Question: So I am trying to do this problem:

However, I'm not entirely sure where to start or what exactly I am looking for.
In addition, I was told I should expect to give the program inputs such as: zero (0), very small (0.00001), and not so small (0.1).
I was given this: <URL> as a reference, but that formula doesn't look exactly like the one in the problem.
And finally, I was told that the input to the program is a small number Epsilon. You may assume 0.00001f, for example.
You keep adding the infinite series until the current term's value is below the Epsilon.
But all in all, I have no clue what that means. I somewhat understand the equation on the wiki. However, I'm not sure where to start with the problem given. Looking at it, does anyone know what kind of formula I should be looking to use in C and what "E" is and where it comes into play here (i.e. within the formula, I understand it's suppose to be the user input).
'''
#include <stdio.h>
#include <math.h>
//Program that takes in multiple dates and determines the earliest one
int main(void)
{
float e = 0;
float s = 0;
float ct = 1;
float ot= 1;
int n = 0;
float i = 0;
float den = 0;
int count = 0;
printf("Enter a value for E: ");
scanf("%f", &e);
printf("The value of e is: %f", e);
for(n = 0; ct > e; n++)
{
count++;
printf("The value of the current term is: %f", ct);
printf("In here %d
", count);
den = 0;
for(i = n; i > 0; i--)
{
den *= i;
}
//If the old term is one (meaning the very first term), then just set that to the current term
if (ot= 1)
{
ct = ot - (1.0/den);
}
//If n is even, add the term as per the rules of the formula
else if (n%2 == 0)
{
ct = ot + (1.0/den);
ot = ct;
}
//Else if n is odd, subtract the term as per the rules of the formula
else
{
ct = ot - (1.0/den);
ot = ct;
}
//If the current term becomes less than epsilon (the user input), printout the value and break from the loop
if (ct < epsilon)
{
printf("%f is less than %f",ct ,e);
break;
}
}
return 0;
}
'''
'''
Enter a value for E: .00001
The value of e is: 0.000010
The value of the current term is: 1.000000
In here 1
-1.#INF00 is less than 0.000010
'''
So based on everyone's comments, and using the 4th "Derangements" equation from wikipedia like I was told, this is the code I've come up with. The logic in my head seems to be in line with what everyone has been saying. But the output is not at all what I am trying to achieve. Does anyone have any idea from looking at this code what I might be doing wrong?
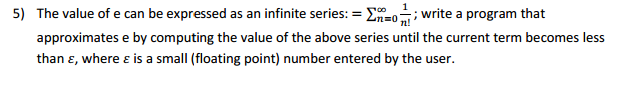
Answer: 'S' represents a sum, so your equation means to compute the sum of the terms starting at n=0 and going towards infinity:

The notation 'n!' means "factorial" which is a product of the numbers one through n:

Each iteration computed more accurately represents the actual value. 'e' is an error term meaning that the iteration is changing by less than the e amount.
To start computing an interation you need some starting conditions:
'''
unsigned int n = 0; // Iteration. Start with n=0;
double fact = 1; // 0! = 1. Keep running product of iteration numbers for factorial.
double sum = 0; // Starting summation. Keep a running sum of terms.
double last; // Sum of previous iteration for computing e
double e; // epsilon value for deciding when done.
'''
Then the algorithm is straightforward:
1. Store the previous sum.
2. Compute the next sum.
3. Update n and compute the next factorial.
4. Check if the difference in the new vs. old iteration exceeds epsilon.
The code:
'''
do {
last = sum;
sum += 1/fact;
fact *= ++n;
} while(sum-last >= e);
'''